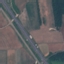
Land use / land cover: Highway